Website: macys
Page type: delivery-shipping
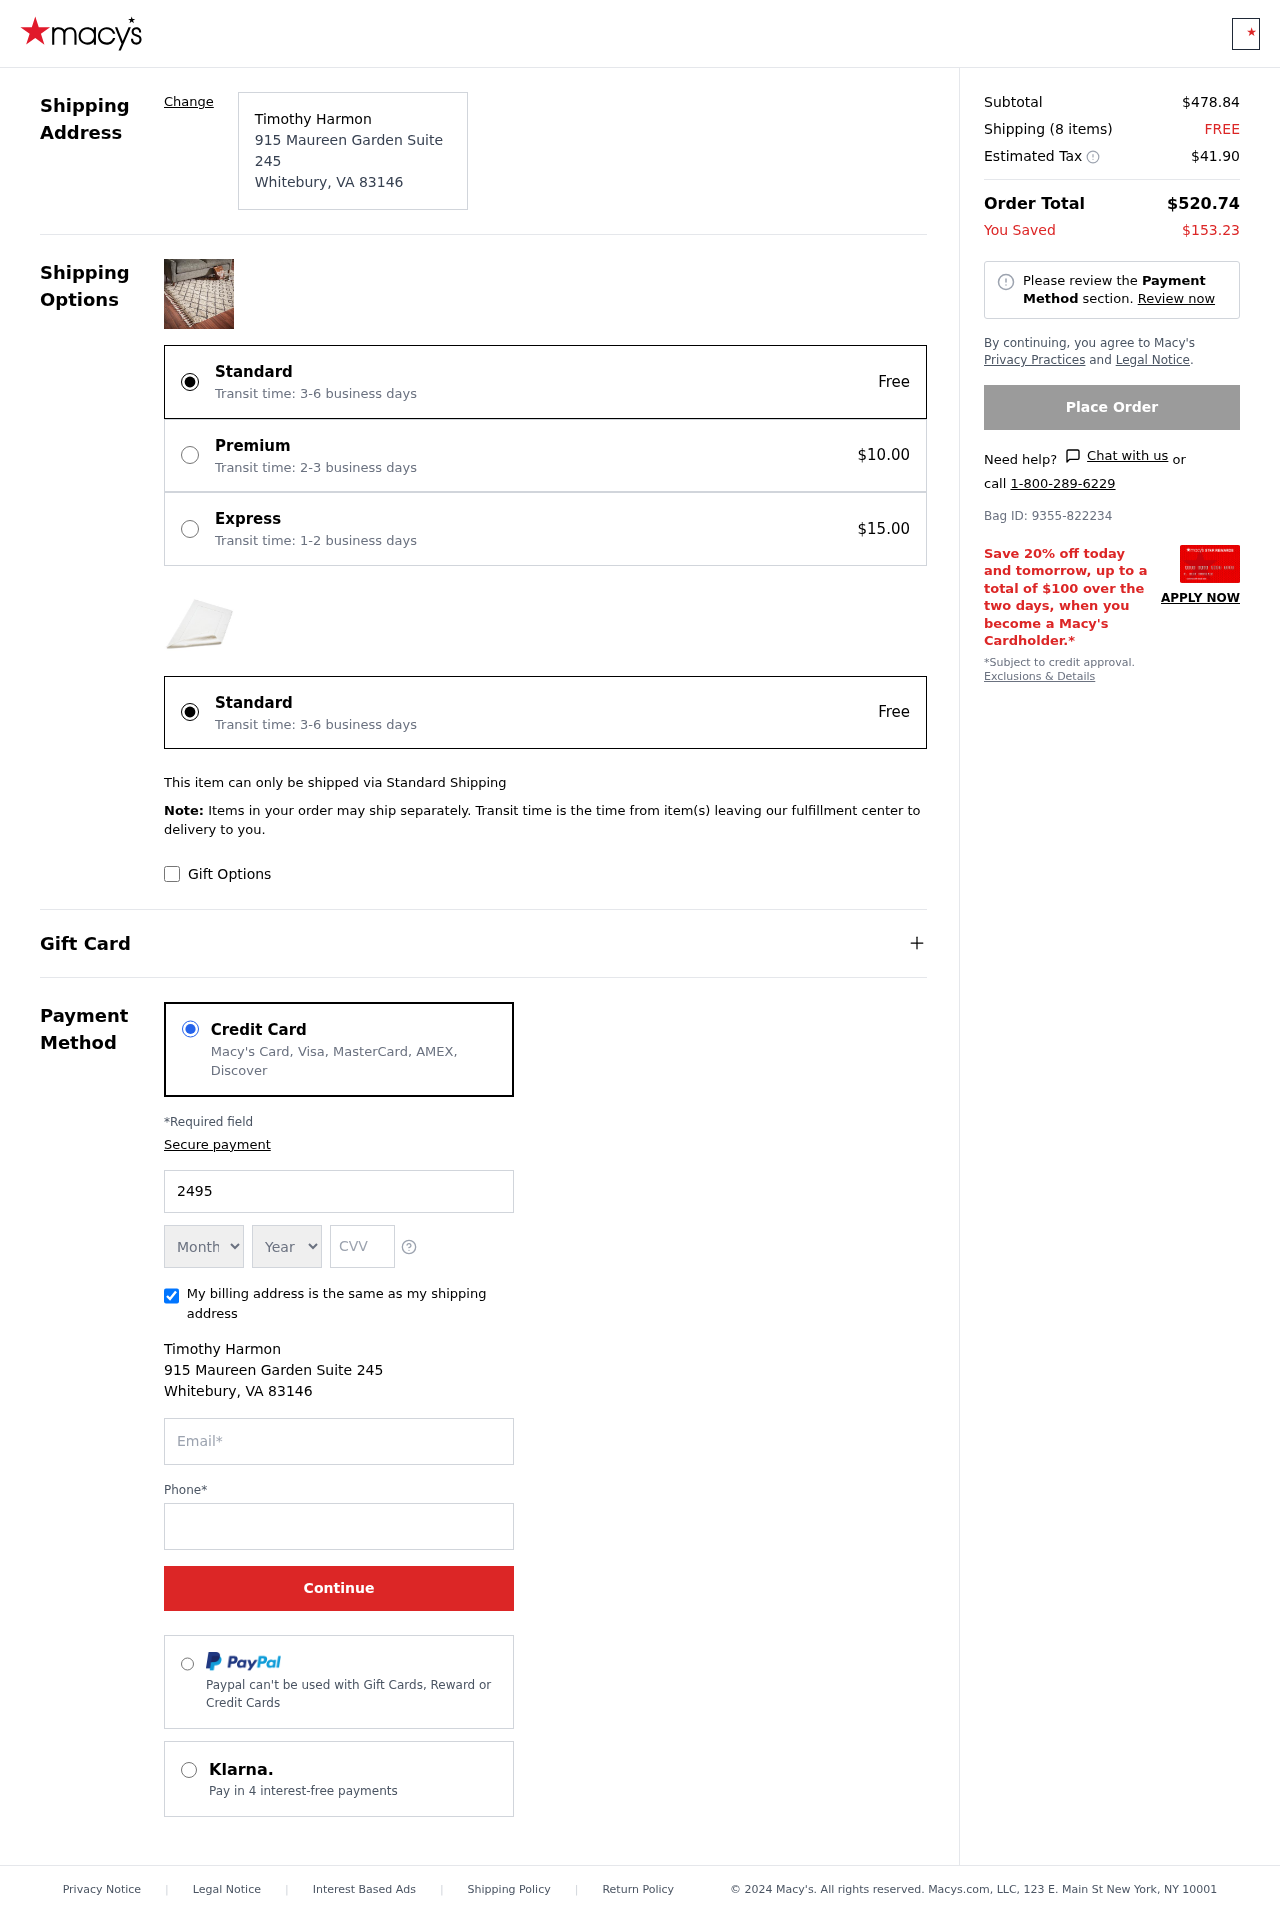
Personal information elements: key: PII_CARD_EXPIRY_MONTH
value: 05
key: PII_CARD_EXPIRY_YEAR
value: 30
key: PII_CITY
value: Whitebury
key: PII_CITY_STATE_ZIP
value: Whitebury, VA 83146
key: PII_FULLNAME
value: Timothy Harmon
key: PII_POSTCODE
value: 83146
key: PII_STATE_ABBR
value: VA
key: PII_STREET
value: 915 Maureen Garden Suite 245
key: PII_CARD_NUMBER
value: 2495 9589 0681 6043
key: PII_CARD_CVV
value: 571
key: PII_EMAIL
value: timothy_harmon@hotmail.com
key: PII_PHONE
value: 4742889484
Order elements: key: ORDER_SUBTOTAL
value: $478.84
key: ORDER_NUM_ITEMS
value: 8
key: ORDER_SHIPPING_COST
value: FREE
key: ORDER_TAX
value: $41.90
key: ORDER_TOTAL
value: $520.74
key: ORDER_SAVINGS
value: $153.23
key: ORDER_BAG_ID
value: Bag ID: 9355-822234